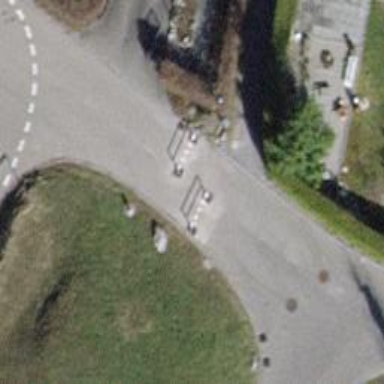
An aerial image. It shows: Bollard.